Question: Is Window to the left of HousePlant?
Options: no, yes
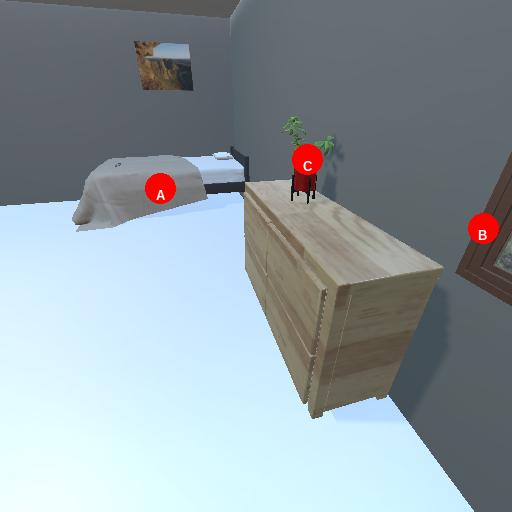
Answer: no